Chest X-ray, PA view. Patient: 35 years old, sex F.
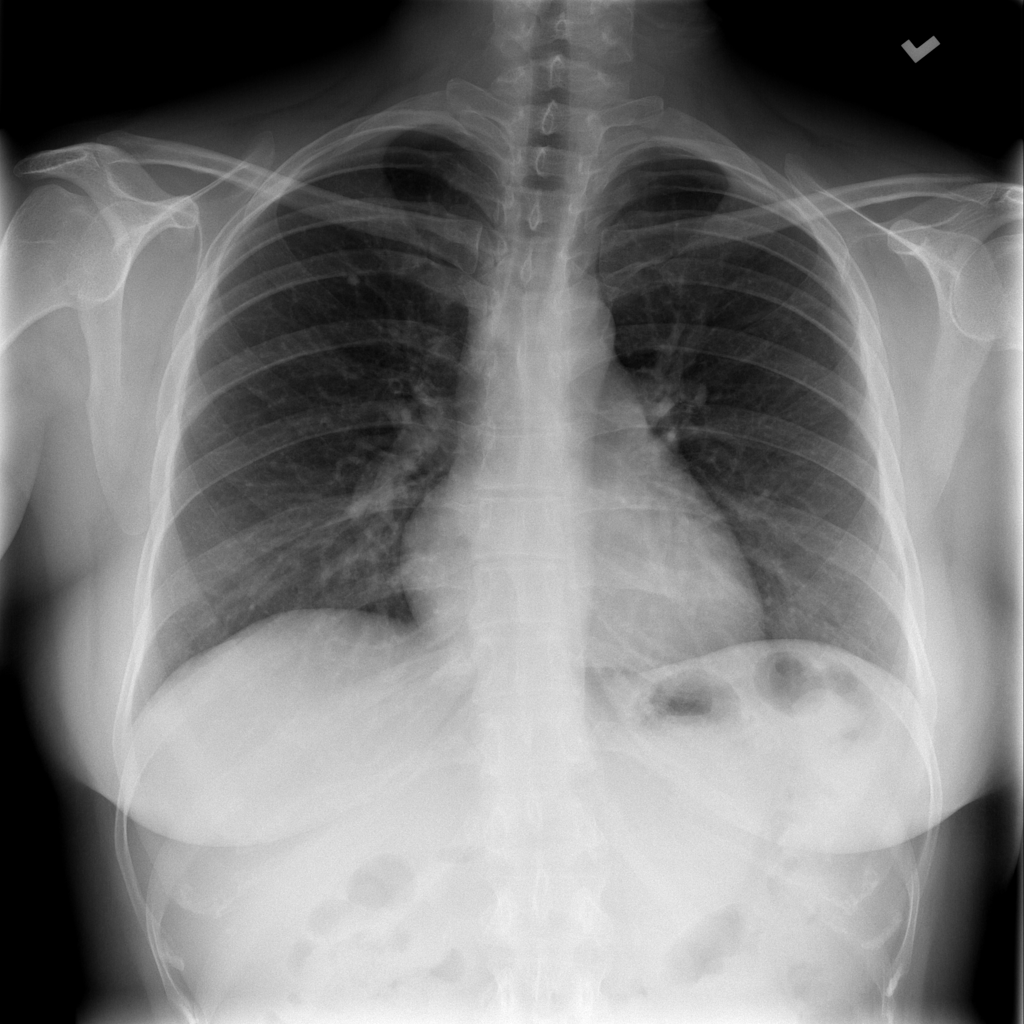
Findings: Nodule